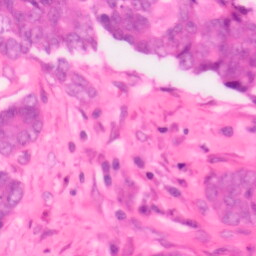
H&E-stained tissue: Colon